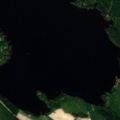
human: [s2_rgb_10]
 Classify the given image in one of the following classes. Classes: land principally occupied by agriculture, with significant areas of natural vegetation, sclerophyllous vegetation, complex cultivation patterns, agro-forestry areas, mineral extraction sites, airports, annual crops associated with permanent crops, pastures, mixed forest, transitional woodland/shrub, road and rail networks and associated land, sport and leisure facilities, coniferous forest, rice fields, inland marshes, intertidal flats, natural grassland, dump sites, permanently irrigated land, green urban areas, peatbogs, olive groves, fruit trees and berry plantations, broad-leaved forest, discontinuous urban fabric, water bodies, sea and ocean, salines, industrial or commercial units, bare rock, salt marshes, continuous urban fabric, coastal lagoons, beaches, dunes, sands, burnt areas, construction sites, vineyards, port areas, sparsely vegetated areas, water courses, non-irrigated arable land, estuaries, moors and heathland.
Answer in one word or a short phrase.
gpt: land principally occupied by agriculture, with significant areas of natural vegetation, mixed forest, water bodies